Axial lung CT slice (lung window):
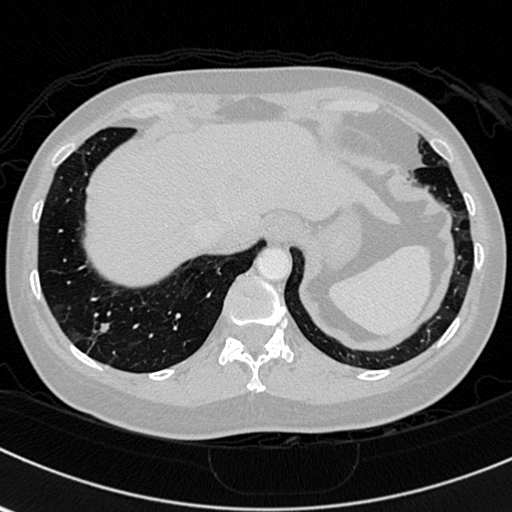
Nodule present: no